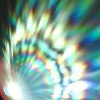
Label: sunburn